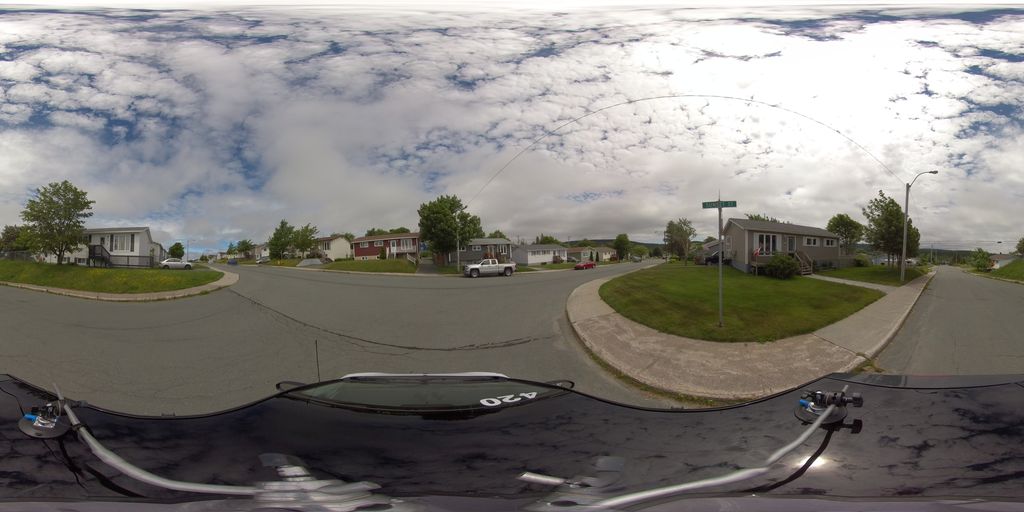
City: st_johns